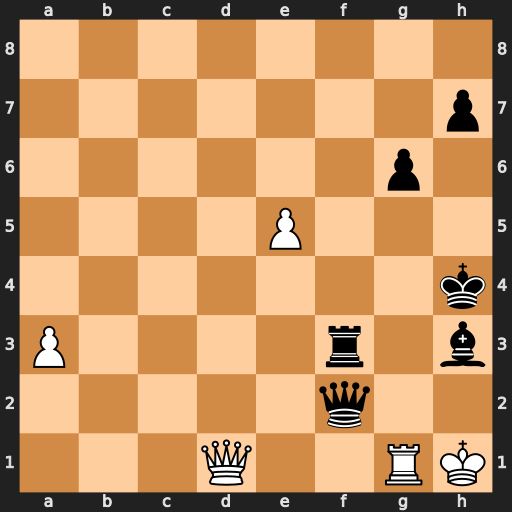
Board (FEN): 8/7p/6p1/4P3/7k/P4r1b/5q2/3Q2RK
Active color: w
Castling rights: -
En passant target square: -
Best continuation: Qd8+ Rf6 Qxf6+ Qxf6 exf6